Field crop: tomato
Growth stage: 1
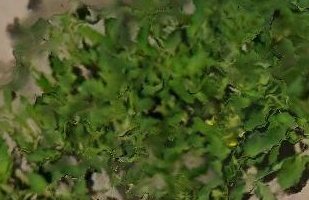
Species: tomato